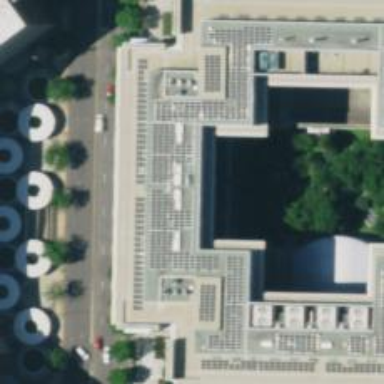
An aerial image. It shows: Government office.